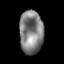
Tissue: lung
Cell type: Epithelial cells
Senescence score: 0.227
Nuclear area (px): 1008
Mean DAPI intensity: 128.389